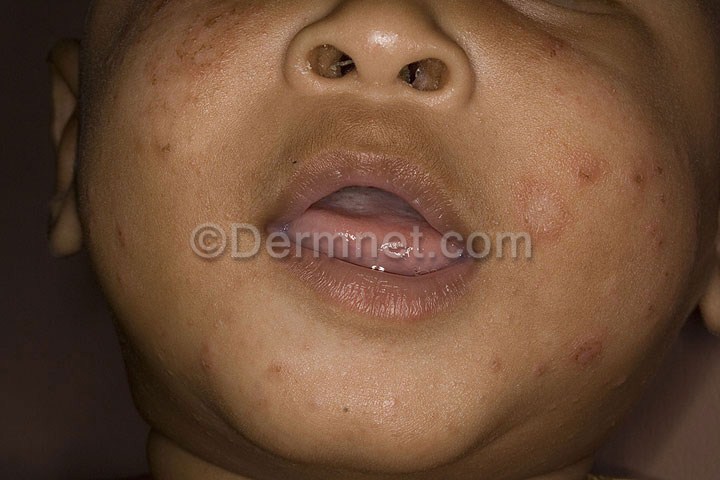
Disease: Atopic Dermatitis Photos